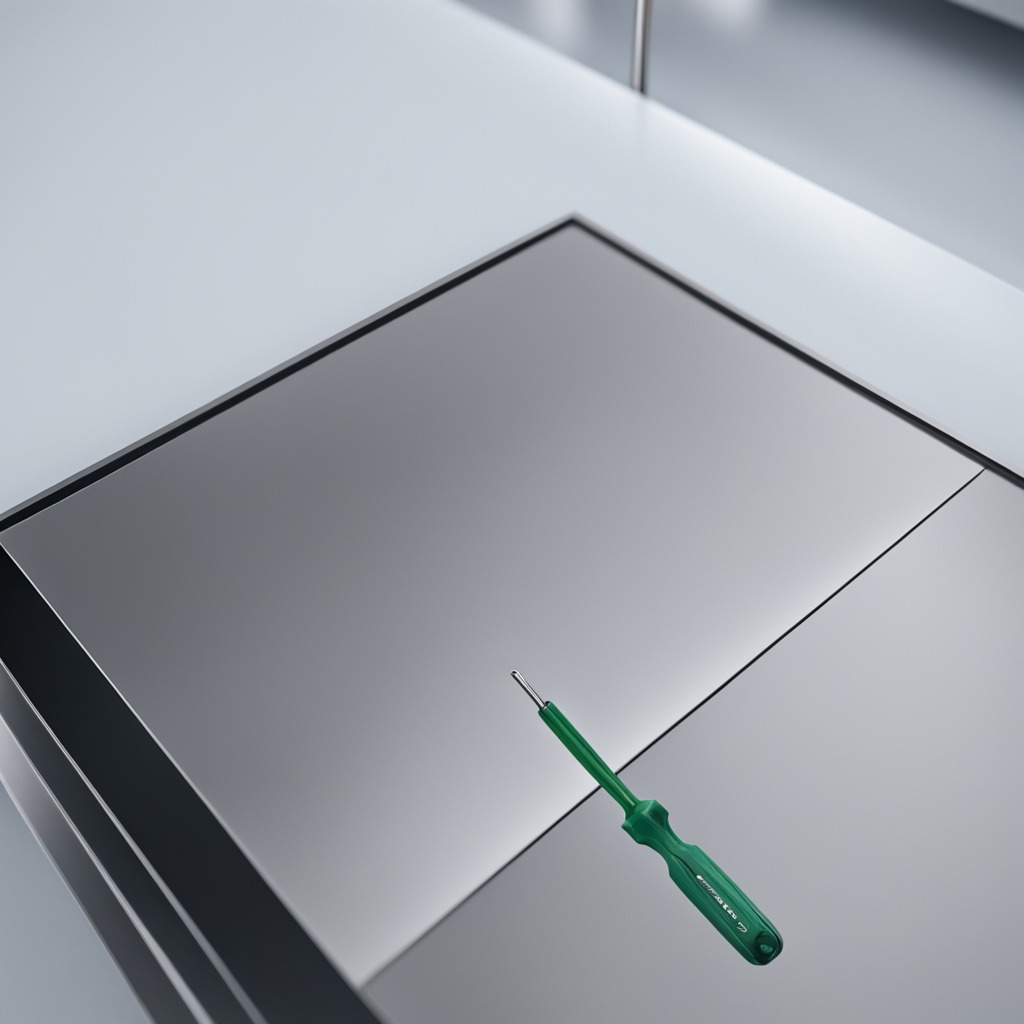
A screwdriver is lying on a stainless steel table in a high-end prototyping lab.